【题型】证明题　【知识点】平面几何　【难度】easy
如图，$\triangle ABC$和$\triangle DEF$都是直角三角形纸片，$\angle A = \angle D = 90^\circ$且$\triangle ABC$和$\triangle DEF$不相似。其中$AB = a$，$AC = b$，$DE = m$，$DF = n$（$n > b > a > m$）。是否存在经过锐角顶点的一条直线，能把$\triangle ABC$和$\triangle DEF$分割成两个三角形，使分割得的两个三角形中有一个三角形（记这个三角形的面积为$s$）与没有分割的三角形相似。

\vspace{1em}
\noindent(1) 如果存在，请写出你的分割方案（只要写出一个方案即可），并证明方案的正确性；

\vspace{1em}
\noindent(2) 按照你写出的分割方案，求出$s$的值（可以用$a$或$b$或$m$或$n$的代数式表示）。
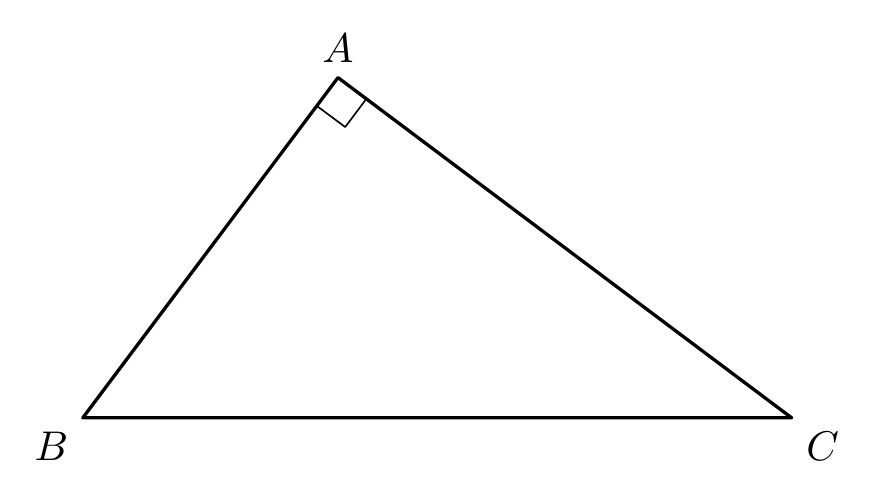
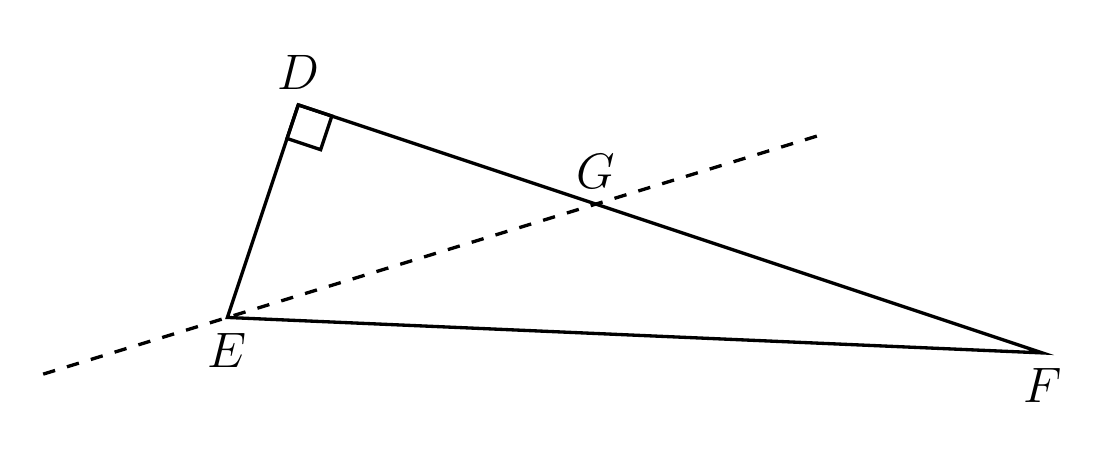
【解答】
\noindent【答案】(1) 存在，见解析

\vspace{1em}
\noindent(2) $S = \dfrac{am^2}{2b}$

\vspace{1em}
\noindent【知识点】相似三角形的判定与性质综合、解直角三角形的相关计算

\vspace{1em}
\noindent【分析】本题考查相似三角形的判定与性质，解直角三角形：

\noindent(1) 根据锐角的正切值可以得到$\tan \angle DEF > \tan B > \tan C > \tan F$，故过点$E$的直线交边$DF$于点$G$，使得$\angle DEG = \angle B$，即可；

\noindent(2) 根据相似的性质，求出$DG$的长，利用三角形的面积公式进行计算即可。

\vspace{1em}
\noindent【详解】（1）解：存在，分割方案：（答案不唯一）如图：

\noindent 过点$E$的直线交边$DF$于点$G$，使得$\angle DEG = \angle B$。

证明：$\because \angle A = \angle D = 90^\circ$，$AB = a$，$AC = b$，$DE = m$，$DF = n$，

$\therefore \tan B = \dfrac{b}{a}$，$\tan C = \dfrac{a}{b}$，$\tan \angle DEF = \dfrac{n}{m}$，$\tan F = \dfrac{m}{n}$，

$\because n > b > a > m$，

$\therefore \dfrac{n}{m} > \dfrac{b}{a} > \dfrac{a}{b} > \dfrac{m}{n}$，即$\tan \angle DEF > \tan B > \tan C > \tan F$，

$\therefore \angle E > \angle B > \angle C > \angle F$，

$\because \angle A = \angle D = 90^\circ$，$\angle DEG = \angle B$，

$\therefore \triangle ABC \backsim \triangle DEG$；

\vspace{1em}
\noindent(2) $\because \triangle ABC \backsim \triangle DEG$，

$\therefore \dfrac{AB}{DE} = \dfrac{AC}{DG}$，

$\because AB = a$，$AC = b$，$DE = m$，

$\therefore DG = \dfrac{bm}{a}$，

$\therefore S = \dfrac{1}{2} \cdot DE \cdot DG = \dfrac{1}{2} \cdot m \cdot \dfrac{bm}{a} = \dfrac{bm^2}{2a}$。
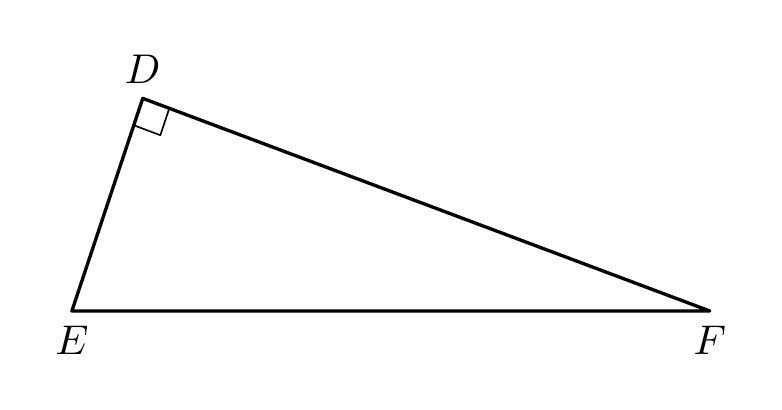